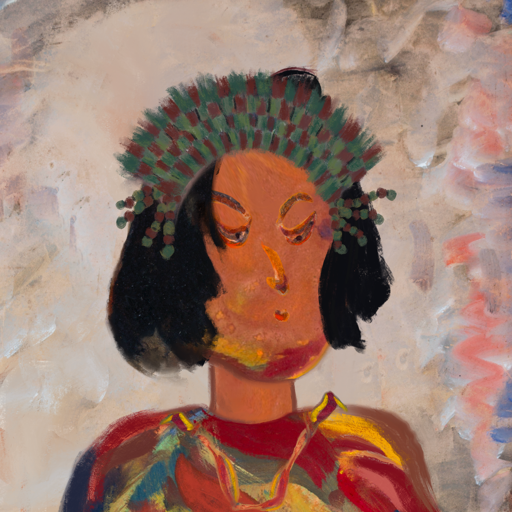
Background: Roy_Bahadur, Head And Neck Side: Mother_And_Son_Son, Face Side: Hypocrite, Bust: Mother_And_Son_Son, Hair Side: Mosgoul, Head Accessory: After_Raid_Crown, Second Necklace: Gypsy_Mother_1, Necklace: Blank, Baby: Blank